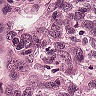
Metastatic tissue present: yes